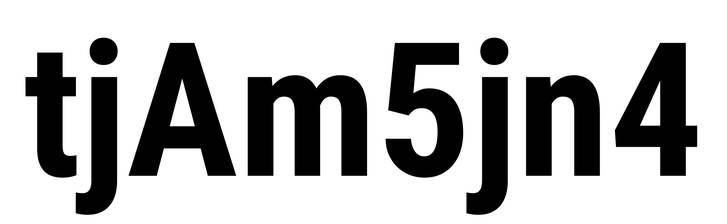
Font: Roboto_Condensed_Bold